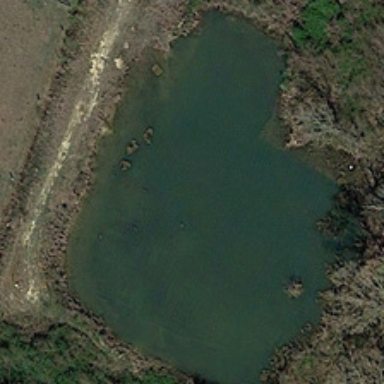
Many green plants are around an irregular pond .